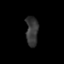
Tissue: skin
Cell type: Epithelial cells
Senescence score: 0.2122
Nuclear area (px): 354
Mean DAPI intensity: 54.542